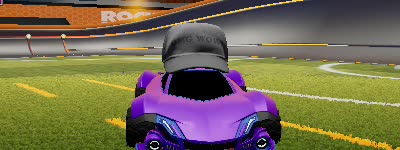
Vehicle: werewolf